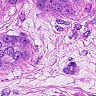
Metastatic tissue present: yes